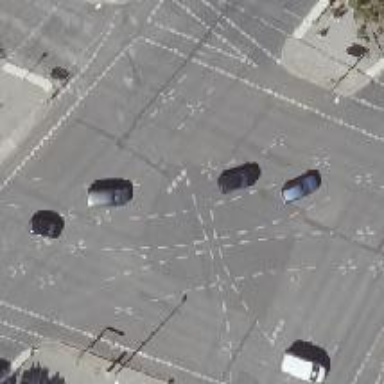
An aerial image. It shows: Primary highway junction.